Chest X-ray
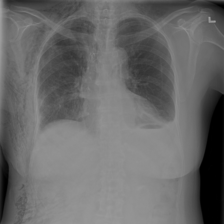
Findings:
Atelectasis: negative
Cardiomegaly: negative
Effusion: negative
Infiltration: negative
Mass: negative
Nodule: negative
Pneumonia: negative
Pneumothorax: positive
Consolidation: negative
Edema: negative
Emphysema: negative
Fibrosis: negative
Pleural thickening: negative
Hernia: negative